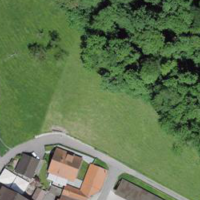
EUNIS habitat code: 44
Species observed at this site:
Prunus avium
Orchis purpurea
Dioscorea communis
Rosa arvensis
Atropa belladonna